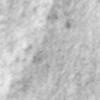
Label: no_change